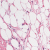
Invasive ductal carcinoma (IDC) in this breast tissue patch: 0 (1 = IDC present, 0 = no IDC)